Question: I am creating a table in PDF by using iTextsharp. I want to sort that table by its columns.
.
When I click on first column it must be sort in alphabetical order,second column must sort in date wise order (Ascending order),and Third/fourth columns must sort in numbers order (Ascending order). Here is my code:
'''
public void createPdf(string filestream)
{
FileStream outputStream = new FileStream(filestream, FileMode.Create,FileAccess.Write);
Document document = new Document(PageSize.A4);
PdfWriter writer = PdfWriter.GetInstance(document, outputStream);
document.Open();
PdfPTable table = createtable();
document.Add(table);
document.Close();
}
public PdfPTable createtable()
{
PdfPTable table = new PdfPTable(4);
float[] widths = new float[] { 2f, 1f,1f, 1f};
table.SetTotalWidth(widths);
PdfPCell cell;
//First Row
cell = new PdfPCell(new Phrase("Title"));
cell.HorizontalAlignment = Element.ALIGN_CENTER;
table.AddCell(cell);
cell = new PdfPCell(new Phrase("Date"));
cell.HorizontalAlignment = Element.ALIGN_CENTER;
table.AddCell(cell);
cell = new PdfPCell(new Phrase("Time"));
cell.HorizontalAlignment = Element.ALIGN_CENTER;
table.AddCell(cell);
cell = new PdfPCell(new Phrase("Year"));
cell.HorizontalAlignment = Element.ALIGN_CENTER;
table.AddCell(cell);
//Second Row
cell = new PdfPCell(new Phrase("The Counterfeiters"));
cell.HorizontalAlignment = Element.ALIGN_CENTER;
table.AddCell(cell);
cell = new PdfPCell(new Phrase("01/01/2007"));
cell.HorizontalAlignment = Element.ALIGN_CENTER;
table.AddCell(cell);
cell = new PdfPCell(new Phrase("09:30"));
cell.HorizontalAlignment = Element.ALIGN_CENTER;
table.AddCell(cell);
cell = new PdfPCell(new Phrase("2007"));
cell.HorizontalAlignment = Element.ALIGN_CENTER;
table.AddCell(cell);
//Third Row
cell = new PdfPCell(new Phrase("Requiem for a Dream"));
cell.HorizontalAlignment = Element.ALIGN_CENTER;
table.AddCell(cell);
cell = new PdfPCell(new Phrase("02/01/2000"));
cell.HorizontalAlignment = Element.ALIGN_CENTER;
table.AddCell(cell);
cell = new PdfPCell(new Phrase("11:30"));
cell.HorizontalAlignment = Element.ALIGN_CENTER;
table.AddCell(cell);
cell = new PdfPCell(new Phrase("2000"));
cell.HorizontalAlignment = Element.ALIGN_CENTER;
table.AddCell(cell);
//Fourth Row
cell = new PdfPCell(new Phrase("Cinema Paradiso"));
cell.HorizontalAlignment = Element.ALIGN_CENTER;
table.AddCell(cell);
cell = new PdfPCell(new Phrase("12/01/1988"));
cell.HorizontalAlignment = Element.ALIGN_CENTER;
table.AddCell(cell);
cell = new PdfPCell(new Phrase("20:00"));
cell.HorizontalAlignment = Element.ALIGN_CENTER;
table.AddCell(cell);
cell = new PdfPCell(new Phrase("1988"));
cell.HorizontalAlignment = Element.ALIGN_CENTER;
table.AddCell(cell);
//Fifth Row
cell = new PdfPCell(new Phrase("About Last Night"));
cell.HorizontalAlignment = Element.ALIGN_CENTER;
table.AddCell(cell);
cell = new PdfPCell(new Phrase("15/10/1986"));
cell.HorizontalAlignment = Element.ALIGN_CENTER;
table.AddCell(cell);
cell = new PdfPCell(new Phrase("27:00"));
cell.HorizontalAlignment = Element.ALIGN_CENTER;
table.AddCell(cell);
cell = new PdfPCell(new Phrase("1986"));
cell.HorizontalAlignment = Element.ALIGN_CENTER;
table.AddCell(cell);
//Sixth Row
cell = new PdfPCell(new Phrase("Sixteen Candles"));
cell.HorizontalAlignment = Element.ALIGN_CENTER;
table.AddCell(cell);
cell = new PdfPCell(new Phrase("11/09/1984"));
cell.HorizontalAlignment = Element.ALIGN_CENTER;
table.AddCell(cell);
cell = new PdfPCell(new Phrase("22:30"));
cell.HorizontalAlignment = Element.ALIGN_CENTER;
table.AddCell(cell);
cell = new PdfPCell(new Phrase("1984"));
cell.HorizontalAlignment = Element.ALIGN_CENTER;
table.AddCell(cell);
return table;
}
'''
I dont know any idea about how to implement this.
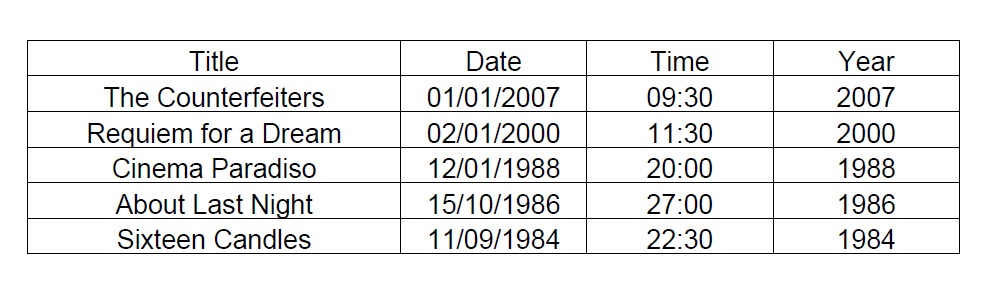
Answer: You are trying to do something that is impossible in PDF.
There are three possible workarounds, two of which are not valid options:
1. Use a RichMedia annotation with an embedded .swf component. In this workaround, you don't create a table in PDF, but you visualize the table in Flex/Flash. This workaround isn't a valid option because (1) this functionality is deprecated (it won't be in ISO-32000-2), (2) there is very little support for Flash components, (3) even Adobe has abandoned Flash.
2. Create a PDF that is actually an XFA form. Change the table by using JavaScript. This can't be done using iText(Sharp) and this isn't a valid option because (1) XFA will be deprecated in ISO-32000-2, (2) many PDF viewers don't support XFA and (3) Adobe has informed the world that they would never support XFA on mobile.
3. Add the table as many times as there are columns at the same coordinates. Use Optional Content to hide/show specific tables. Make the cells in the header clickable and use JavaScript to trigger an action that makes one specific table visible and all the other tables invisible. Caveat: PDF viewers that don't support PDF 1.5 will show all the tables at the same time. Fortunately, there aren't many of those stone-age PDF viewers around anymore.
Basically, it boils down to this:
1. Tell your employer that he's asking something that is impossible in PDF. If he doesn't believe you, say that you won't do a thing until he shows you an example of a PDF that meets his requirements.
2. Use the workaround that involves OCG. Start by looking at different examples that involve optional content groups. If you don't understand my answer, please don't post a comment "give me an example please", but adapt your code and post a new question explaining what it is that you don't understand about OCG. Looking at your output table, I see that you have been reading my book "iText in Action - Second Edition" (you're using one of my examples). OCG is explained in chapter 15 of that book.
a sample was sent to my personal mail address. I don't know if this is allowed by StackOverflow, but please note that I don't allow this. I answer questions on StackOverflow on a voluntary basis, but
The mail that was sent to me contained a PDF document that was different than what was described in the question. That PDF document consists of 5 pages. Each page has a header that looks like a sequence of five tabs. On top of these visual tabs, an annotation is added. Clicking on such an annotation triggers a "local Goto" action. Examples for such annotations can be found in <URL> of the official documentation.